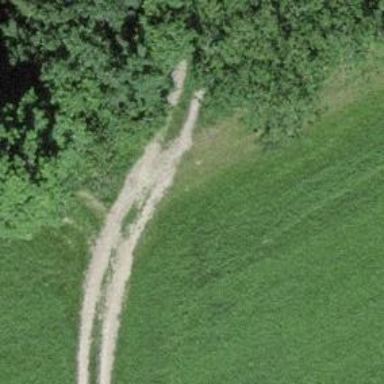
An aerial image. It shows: Gravel track.